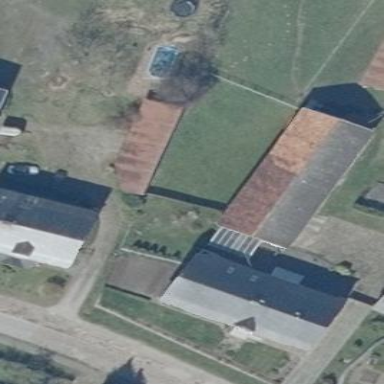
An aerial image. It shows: Building with roof made of roof tiles.